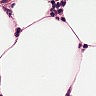
Metastatic tissue present: no